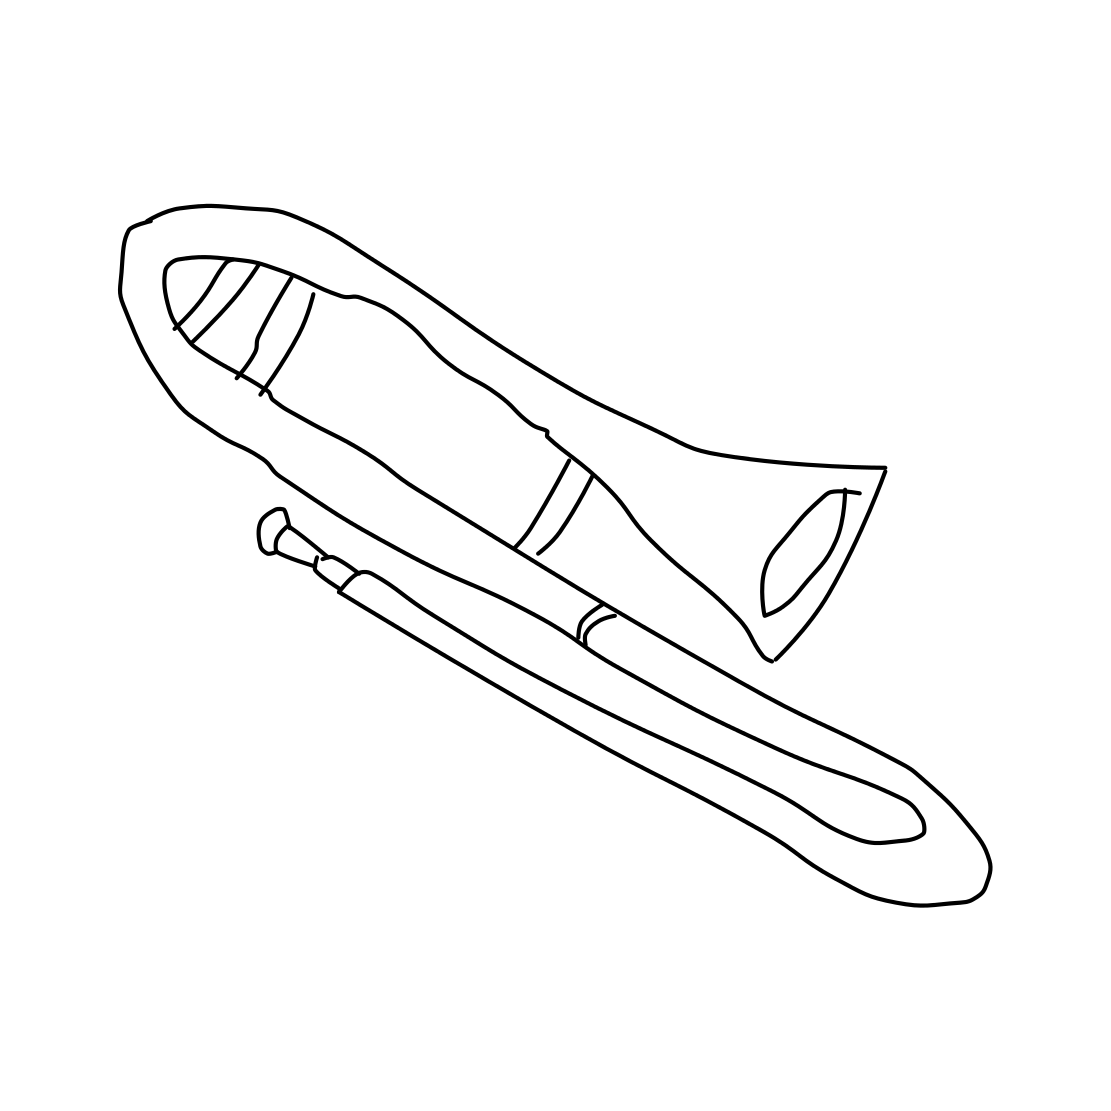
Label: trombone